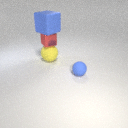
small red metal cube above large yellow rubber sphere